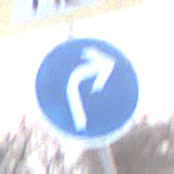
Verkehrszeichen: VorgeschriebeneFahrtrichtungRechts
Zusatzzeichen oben: Arbeitsstelle
Umgebung: Outdoor, Nature
Tageszeit: SunriseSunset
Wetter: Clear
Licht: Natural
Jahreszeit: NotSpecified
Kontrast: LowContrast